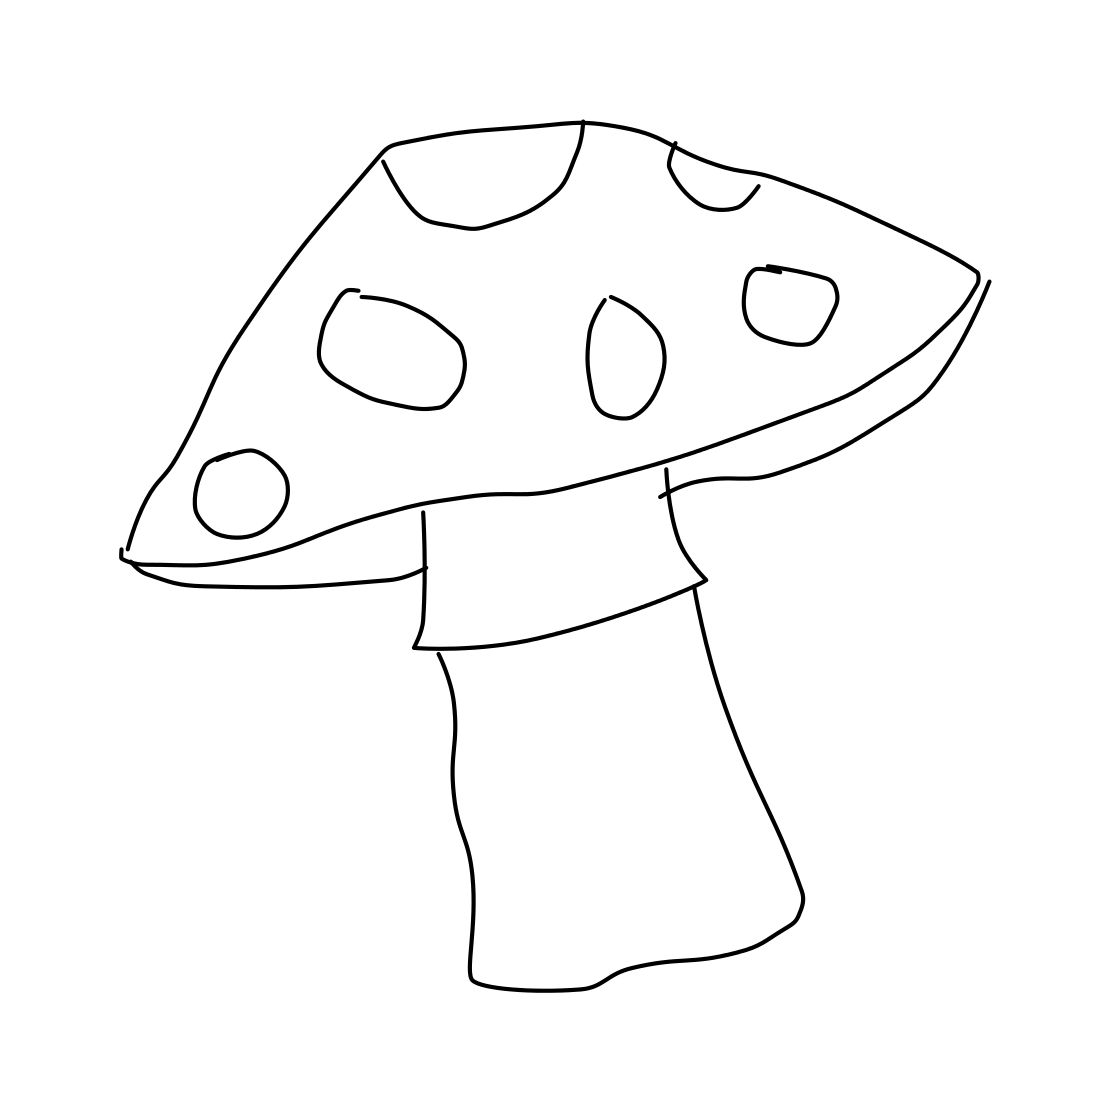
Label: mushroom